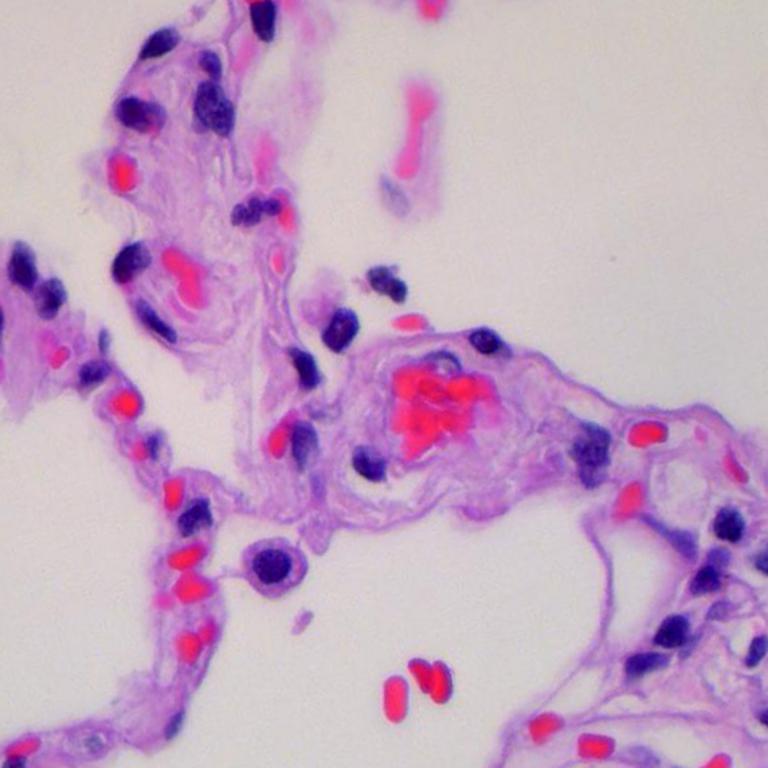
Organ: lung
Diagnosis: benign